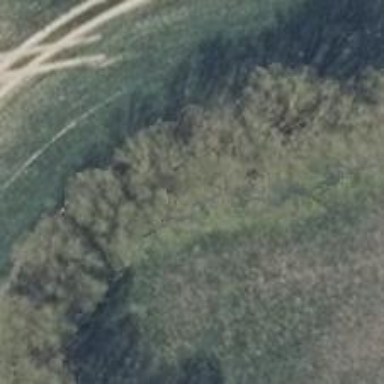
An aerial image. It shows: Row of deciduous broadleaved trees.